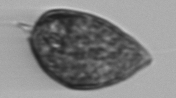
Label: Prorocentrum_micans